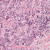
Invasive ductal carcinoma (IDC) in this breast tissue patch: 1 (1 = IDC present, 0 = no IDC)